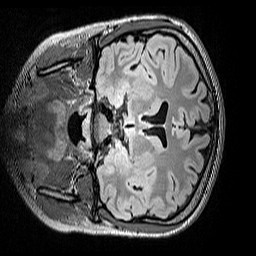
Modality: FLAIR
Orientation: coronal
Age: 12
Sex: female
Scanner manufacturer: siemens
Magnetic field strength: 3 T
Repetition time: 5 s
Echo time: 0.388 s